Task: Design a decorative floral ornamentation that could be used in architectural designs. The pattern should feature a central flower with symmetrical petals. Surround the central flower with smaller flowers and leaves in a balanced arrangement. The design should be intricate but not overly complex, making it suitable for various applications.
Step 837:
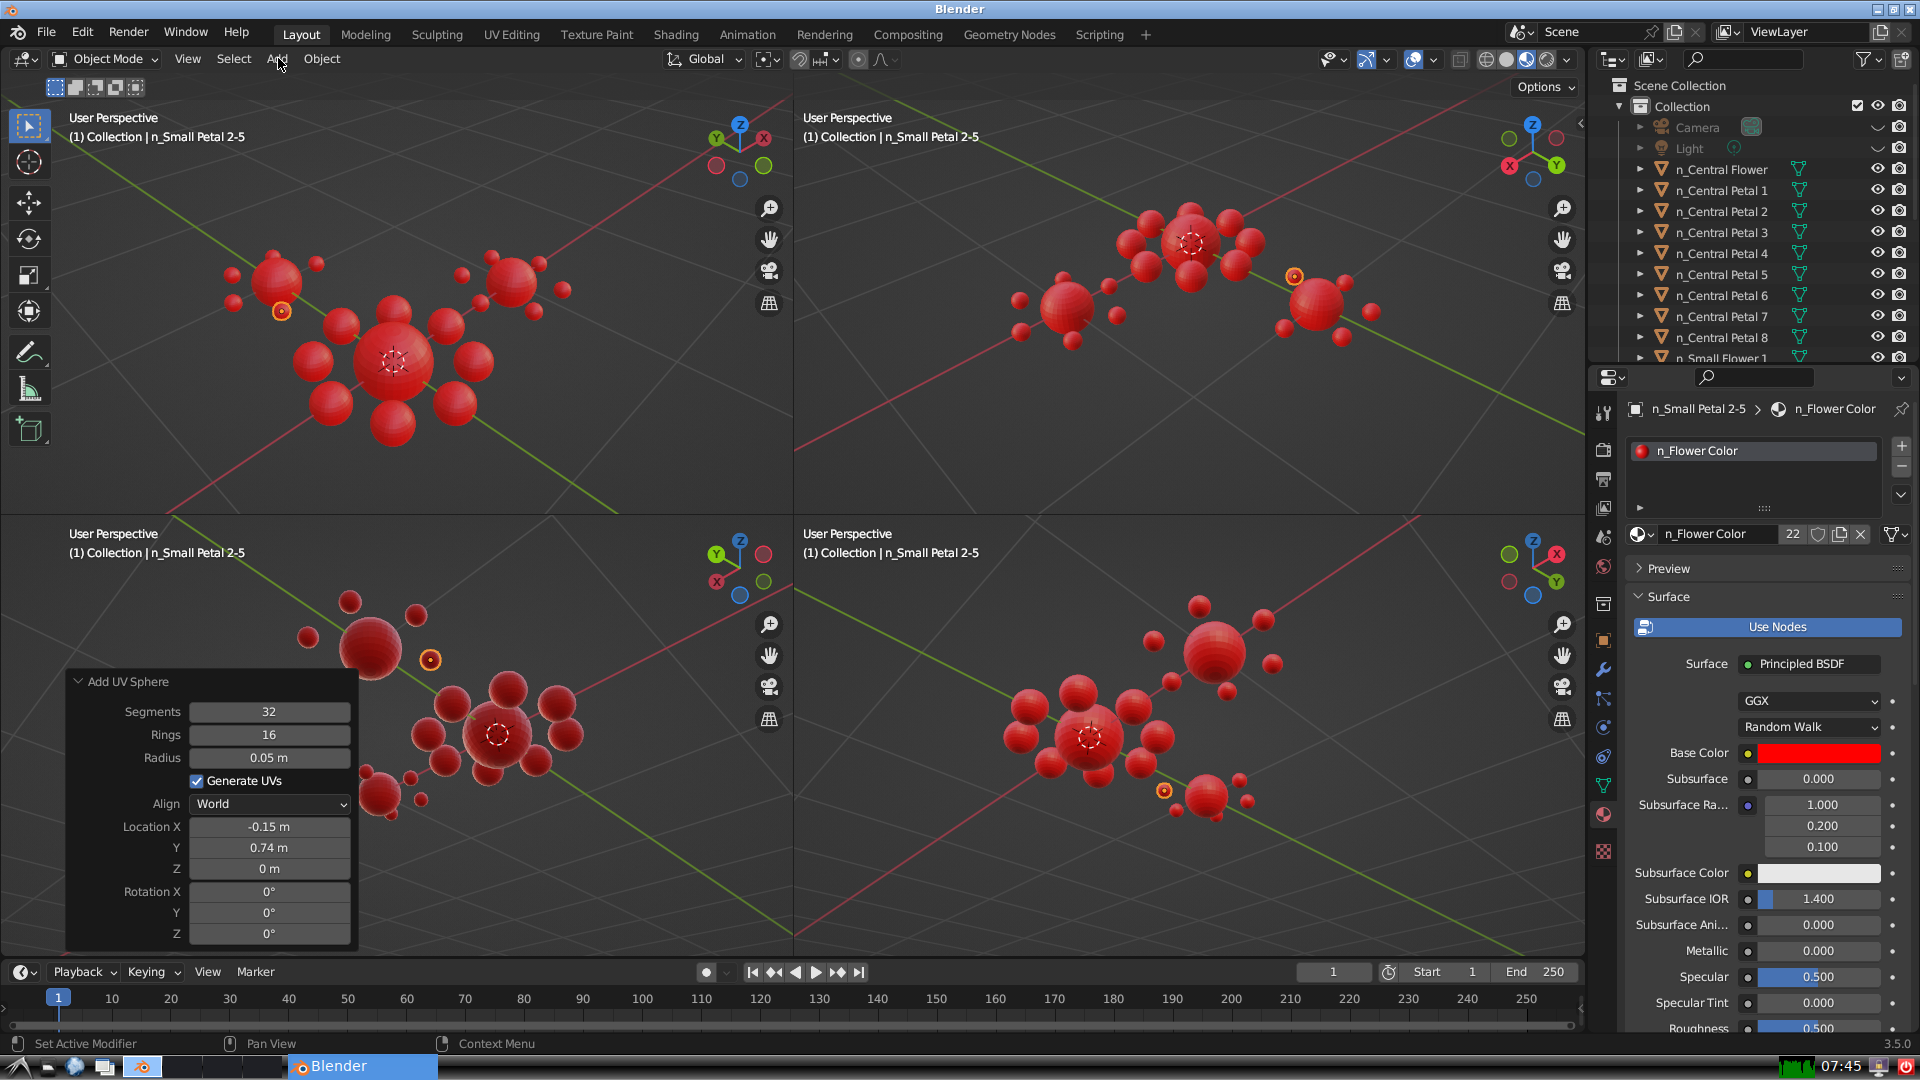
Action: click: no